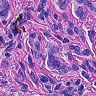
Metastatic tissue present: yes